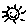
Label: sun